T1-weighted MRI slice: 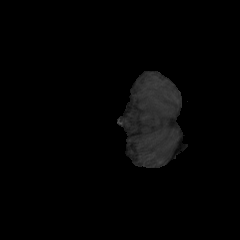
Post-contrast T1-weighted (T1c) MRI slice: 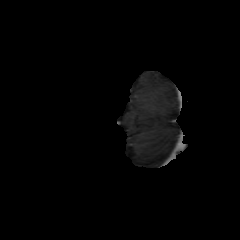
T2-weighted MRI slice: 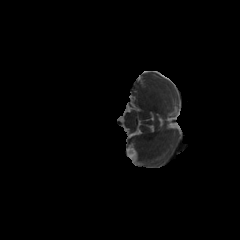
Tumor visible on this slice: no